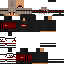
A male human skin with dark skin, wearing brown long hair dressed in a black hoodie and red pants, featuring a closed mouth.